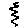
Label: zigzag